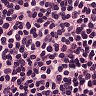
Metastatic tissue present: no